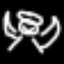
Label: angel